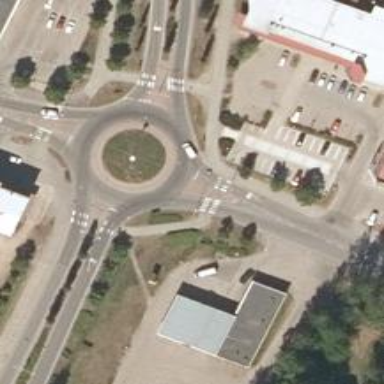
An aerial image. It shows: Crossing on asphalt cycleway.